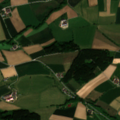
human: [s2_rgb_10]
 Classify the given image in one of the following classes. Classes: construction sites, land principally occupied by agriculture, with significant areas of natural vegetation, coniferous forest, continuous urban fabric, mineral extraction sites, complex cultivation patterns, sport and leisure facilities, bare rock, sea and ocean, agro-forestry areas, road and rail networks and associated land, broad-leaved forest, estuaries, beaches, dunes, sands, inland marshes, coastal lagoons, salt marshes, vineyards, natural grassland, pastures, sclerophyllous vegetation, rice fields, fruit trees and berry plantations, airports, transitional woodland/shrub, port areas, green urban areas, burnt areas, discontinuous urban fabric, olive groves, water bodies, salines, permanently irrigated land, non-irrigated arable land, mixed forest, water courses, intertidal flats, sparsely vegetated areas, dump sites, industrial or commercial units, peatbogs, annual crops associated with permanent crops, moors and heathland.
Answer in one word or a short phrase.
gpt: non-irrigated arable land, land principally occupied by agriculture, with significant areas of natural vegetation, mixed forest